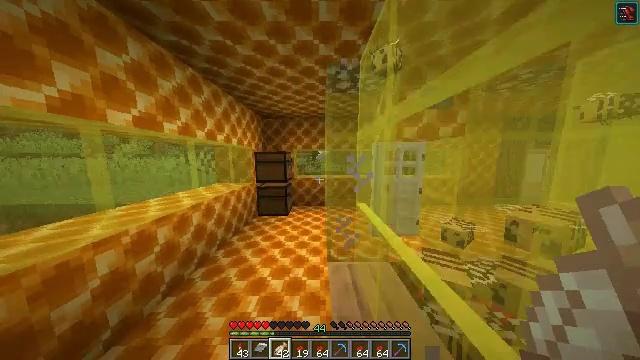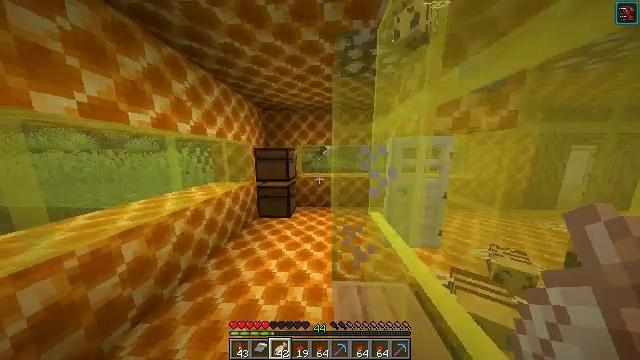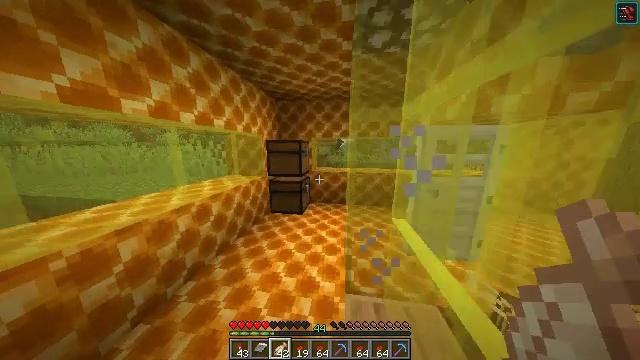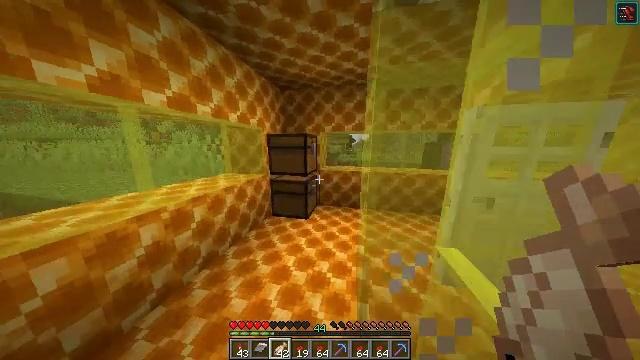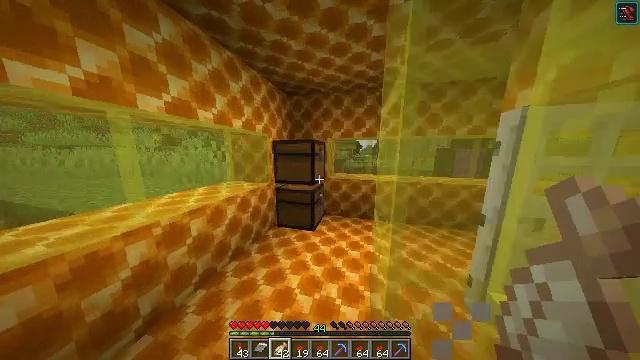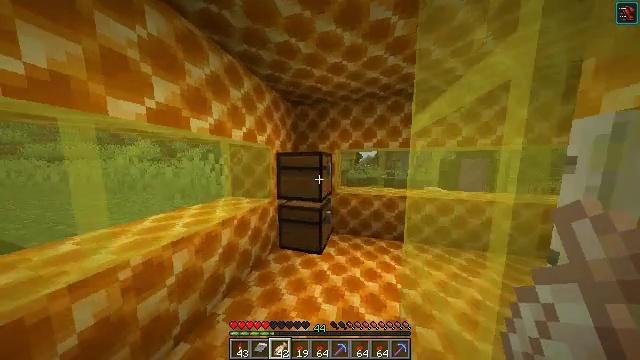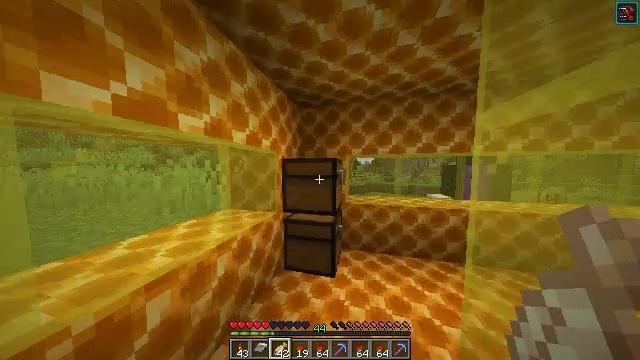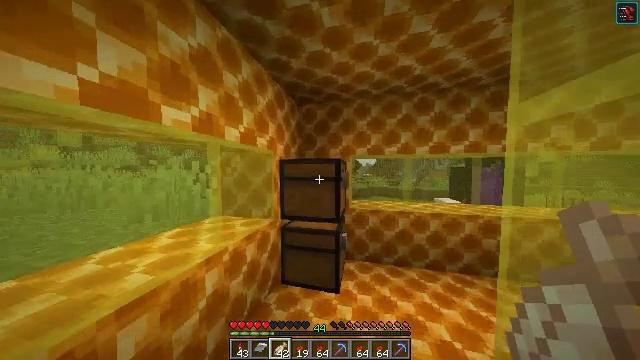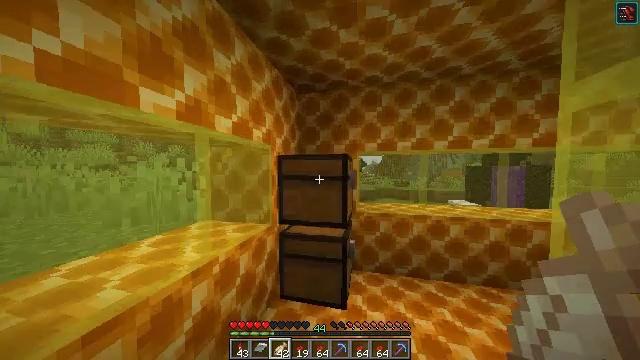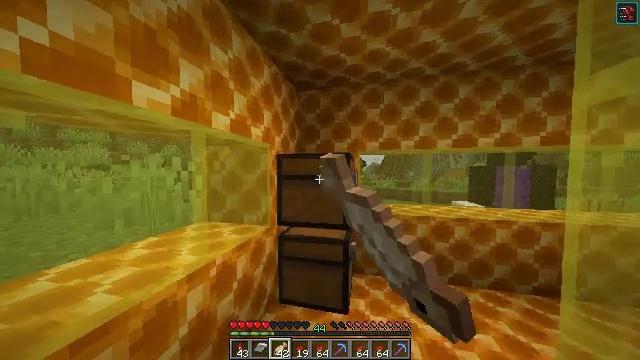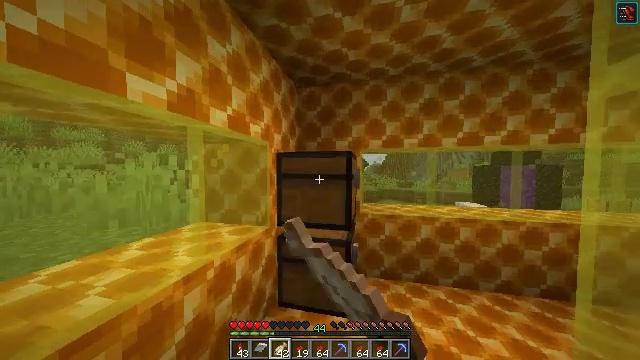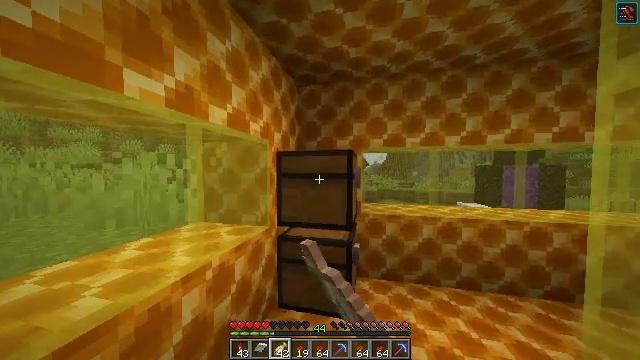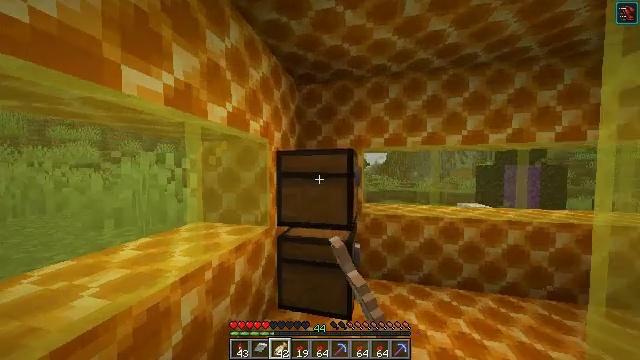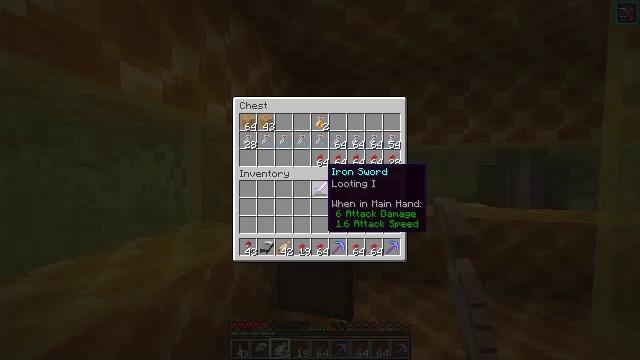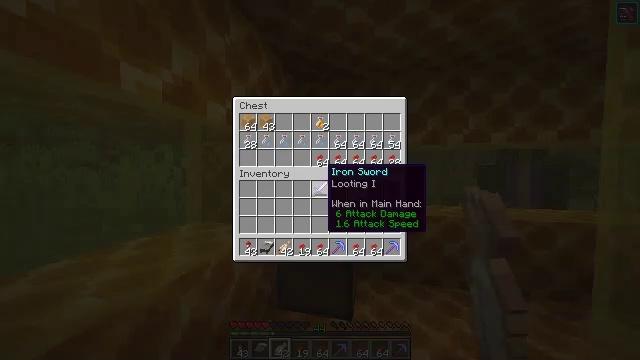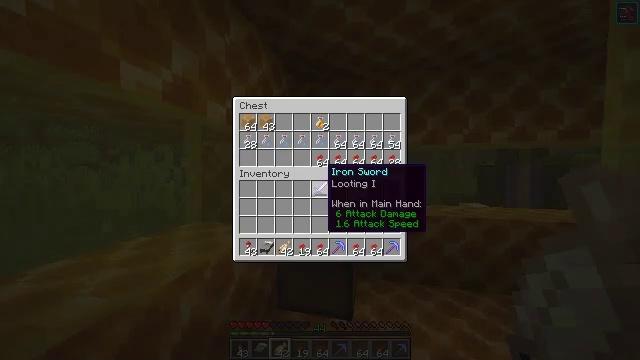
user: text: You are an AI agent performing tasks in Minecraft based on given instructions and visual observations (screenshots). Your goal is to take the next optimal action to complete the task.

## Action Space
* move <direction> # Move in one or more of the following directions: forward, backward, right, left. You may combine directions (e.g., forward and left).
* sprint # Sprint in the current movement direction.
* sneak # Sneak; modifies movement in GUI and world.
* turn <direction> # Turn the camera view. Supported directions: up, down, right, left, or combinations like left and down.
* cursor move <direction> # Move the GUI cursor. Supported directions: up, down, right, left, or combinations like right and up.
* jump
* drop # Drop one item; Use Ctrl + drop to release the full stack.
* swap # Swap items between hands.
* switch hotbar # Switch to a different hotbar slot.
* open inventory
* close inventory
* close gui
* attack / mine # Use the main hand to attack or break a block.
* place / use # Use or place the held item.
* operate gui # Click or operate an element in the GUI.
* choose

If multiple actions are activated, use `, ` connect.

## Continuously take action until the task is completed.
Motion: motion action
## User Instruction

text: Craft the honey block by arranging honey bottles.
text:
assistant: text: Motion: move forward, turn left and down
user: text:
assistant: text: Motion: move forward, turn left and down
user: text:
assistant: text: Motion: move forward, turn left
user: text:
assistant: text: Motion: move forward and move left, turn left and up
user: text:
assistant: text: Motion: move forward and move left, turn up
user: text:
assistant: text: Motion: turn up
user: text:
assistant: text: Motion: turn up
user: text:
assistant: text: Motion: use / place
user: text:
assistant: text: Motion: use / place
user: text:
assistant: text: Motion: no_op
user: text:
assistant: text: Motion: no_op
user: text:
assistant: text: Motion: no_op
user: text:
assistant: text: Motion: open gui
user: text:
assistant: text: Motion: no_op
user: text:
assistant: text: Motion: no_op
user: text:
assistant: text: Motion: no_op
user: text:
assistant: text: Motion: no_op
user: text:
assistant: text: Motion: no_op
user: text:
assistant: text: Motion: cursor move right and down
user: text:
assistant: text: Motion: sneak, cursor move right and down
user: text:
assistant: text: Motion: sneak, cursor move right
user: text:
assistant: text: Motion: sneak
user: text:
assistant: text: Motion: sneak
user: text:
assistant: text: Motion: sneak, cursor move down
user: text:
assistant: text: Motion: sneak
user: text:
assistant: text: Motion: sneak, cursor move left
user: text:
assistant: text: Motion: sneak, cursor move left and down
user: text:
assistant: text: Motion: sneak
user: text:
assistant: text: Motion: sneak
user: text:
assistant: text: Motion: sneak